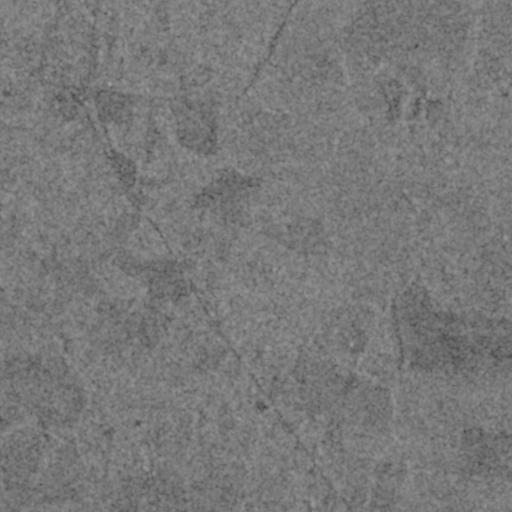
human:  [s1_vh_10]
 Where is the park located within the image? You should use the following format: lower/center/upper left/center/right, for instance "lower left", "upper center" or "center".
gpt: The park is located in the upper left of the image.
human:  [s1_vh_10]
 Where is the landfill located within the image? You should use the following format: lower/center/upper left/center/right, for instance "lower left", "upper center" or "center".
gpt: There is no landfill in the image.

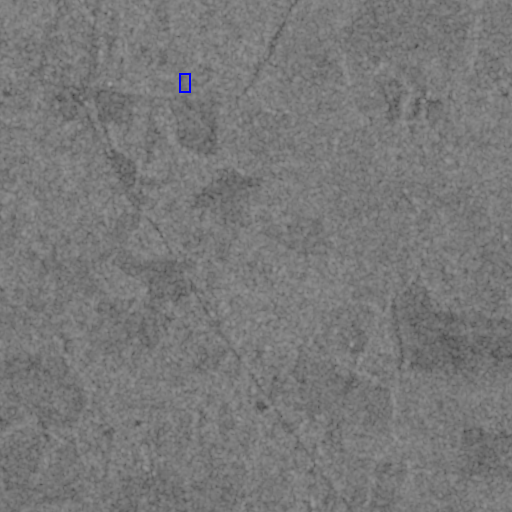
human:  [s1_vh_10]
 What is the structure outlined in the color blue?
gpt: The structure outlined in blue is a park.
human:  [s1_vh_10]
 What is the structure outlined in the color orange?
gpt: There is no orange outline.